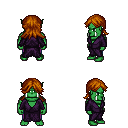
a pixel art fantasy rpg character, male body template, orc, green skin, purple robe, magenta pants, brunette loose hair, four views (front, back, left, right), 2x2 character sprite sheet, small pixel art, hard edges, no anti-aliasing